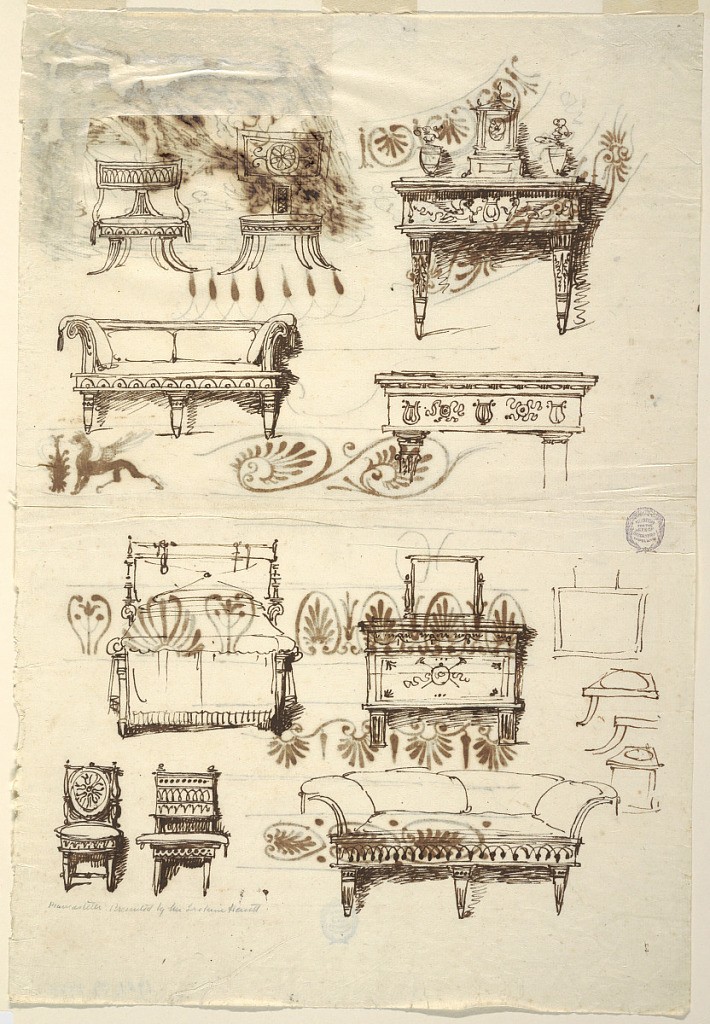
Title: Furniture Designs
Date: ca. 1800
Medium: Pen and ink on paper
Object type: Drawing
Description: Page with furniture designs. At bottom, two chairs and a couch. Above, a bed and dresser. At top, two chairs, two tables and a couch.